Question: How to in first table where it says 'UkupnaCena' insert sum value of column 'Cena' where 'RacunID' in first table is equal to 'RacunID' in other table. For example if 'RacunID' is equal to 1 in first table, I want its 'UkupnaCena' to be equal to sum of all values in column 'Cena' where 'RacunID' is 1.
Tables:

My procedure so far:
'''
Create procedure sp_RacunUpdate(
@pRacunID int,
@pStatusRacuna nvarchar(50),
@pDatum nvarchar(20),
@pOpis nvarchar(200),
@pMesto nvarchar(50),
@pKupacID int
)
as begin
Declare @pUkupnaCena decimal(20,2)
select @pUkupnaCena=sum(Cena) from Stavka
inner join Racun
on Racun.RacunID=Stavka.RacunID
Where Racun.RacunID=Stavka.RacunID
group by Stavka.RacunID
begin transaction
UPDATE Racun
SET StatusRacuna=@pStatusRacuna, Datum=@pDatum, Opis=@pOpis,Mesto=@pMesto,UkupnaCena=@pUkupnaCena,KupacID=@pKupacID
WHERE RacunID=@pRacunID
IF @@ERROR <> 0
BEGIN
ROLLBACK
END
ELSE
BEGIN
COMMIT
END
END
GO
'''
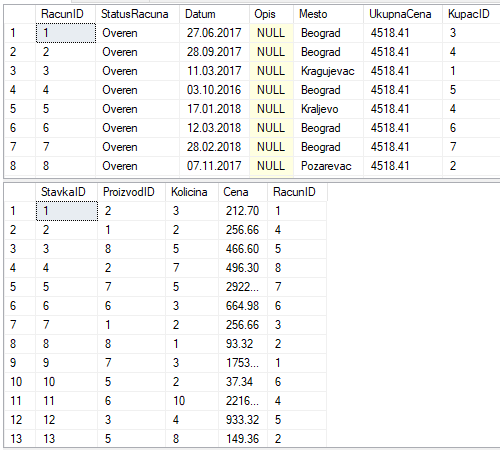
Answer: You can modify the update query to something like this
'''
UPDATE Racun from Racun
SET UkupnaCena=(select sum(Cena) from Stavka s where s.RacunID= Racun.RacunID), Datum=@pDatum, Opis=@pOpis,Mesto=@pMesto,KupacID=@pKupacID
WHERE RacunID=@pRacunID
'''